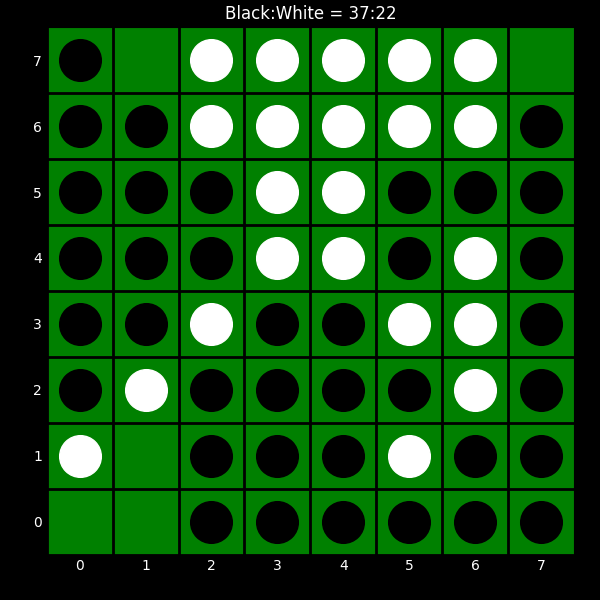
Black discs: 37
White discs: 22